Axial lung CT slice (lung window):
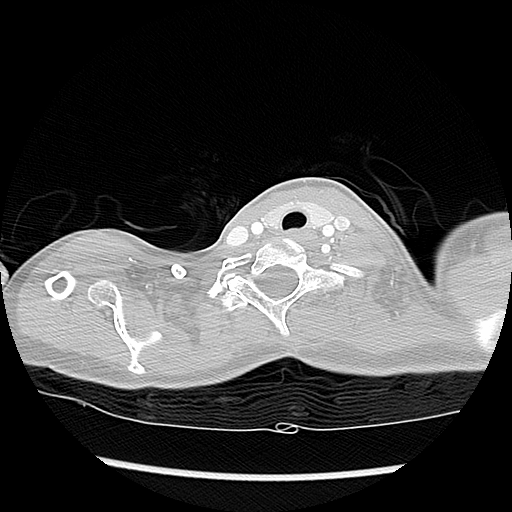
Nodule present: no